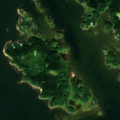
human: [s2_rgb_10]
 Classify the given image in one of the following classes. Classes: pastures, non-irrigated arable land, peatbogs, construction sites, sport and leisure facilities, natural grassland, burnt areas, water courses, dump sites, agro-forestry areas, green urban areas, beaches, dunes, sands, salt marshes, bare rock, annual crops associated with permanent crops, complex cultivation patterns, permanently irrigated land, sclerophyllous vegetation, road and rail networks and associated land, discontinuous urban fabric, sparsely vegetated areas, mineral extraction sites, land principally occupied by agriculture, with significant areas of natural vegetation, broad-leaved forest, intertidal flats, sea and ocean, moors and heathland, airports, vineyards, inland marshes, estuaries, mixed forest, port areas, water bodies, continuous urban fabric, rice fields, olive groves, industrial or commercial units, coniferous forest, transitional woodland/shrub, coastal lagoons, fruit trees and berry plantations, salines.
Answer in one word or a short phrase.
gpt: coniferous forest, sea and ocean